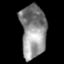
Tissue: lung
Cell type: Epithelial cells
Senescence score: 0.2372
Nuclear area (px): 1320
Mean DAPI intensity: 139.698